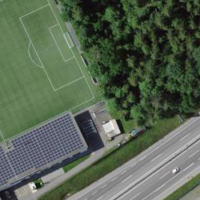
EUNIS habitat code: 57
Species observed at this site:
Stellaria graminea